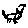
Label: cat